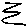
Label: zigzag